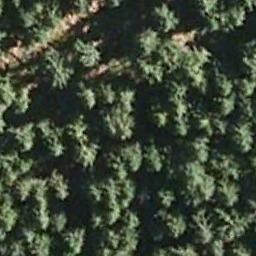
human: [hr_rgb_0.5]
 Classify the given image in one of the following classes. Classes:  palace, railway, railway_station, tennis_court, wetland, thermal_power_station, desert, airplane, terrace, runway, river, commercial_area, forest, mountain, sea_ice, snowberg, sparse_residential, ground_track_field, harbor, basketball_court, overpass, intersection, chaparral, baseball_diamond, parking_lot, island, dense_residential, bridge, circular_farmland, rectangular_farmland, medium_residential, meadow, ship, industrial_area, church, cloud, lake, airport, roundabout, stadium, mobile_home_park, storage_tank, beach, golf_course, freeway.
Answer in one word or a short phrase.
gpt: forest